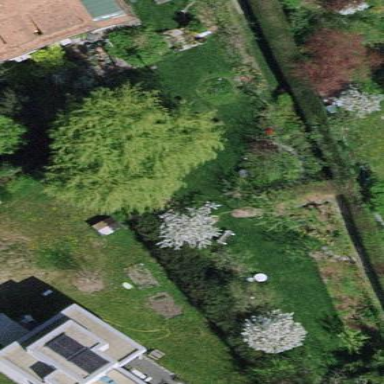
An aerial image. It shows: Garden surrounded by fence.